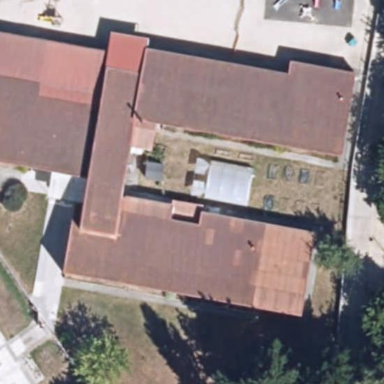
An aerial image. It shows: School.